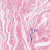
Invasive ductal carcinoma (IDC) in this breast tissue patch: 0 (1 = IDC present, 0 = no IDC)